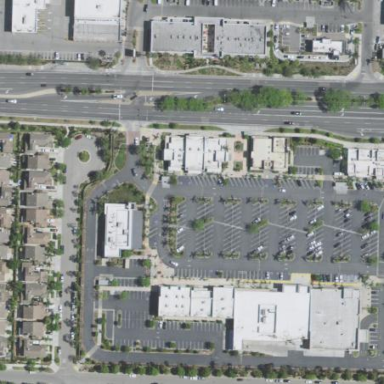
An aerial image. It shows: Retail area.